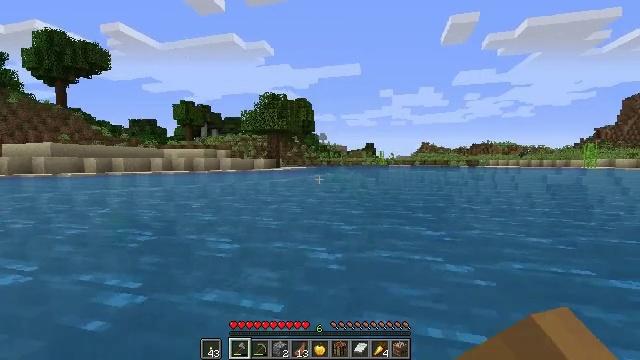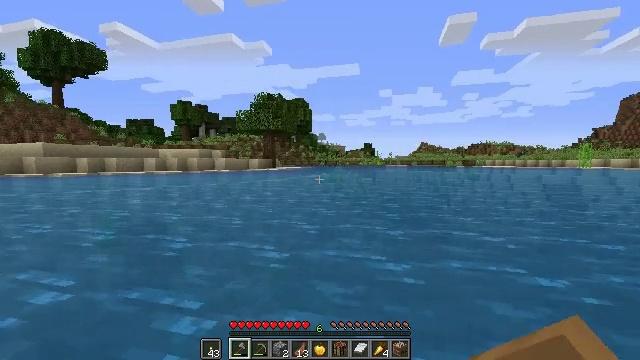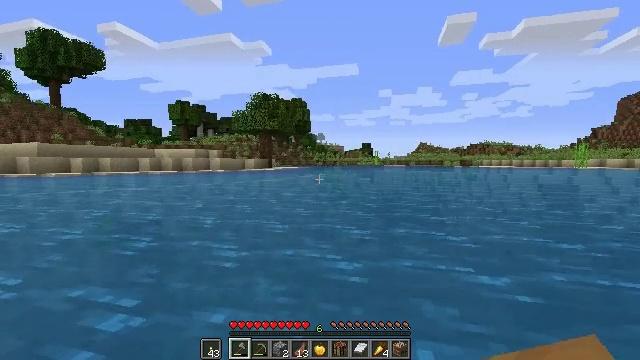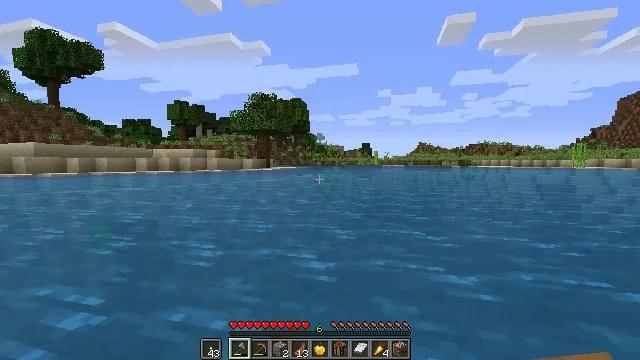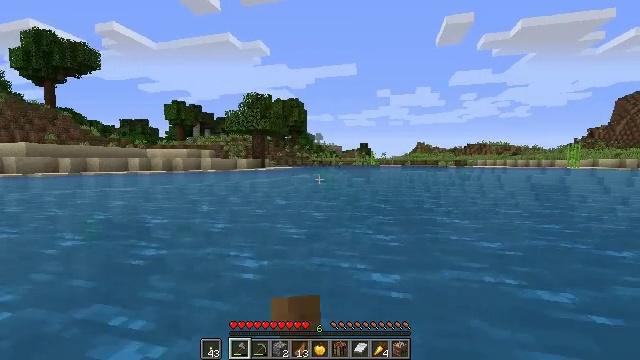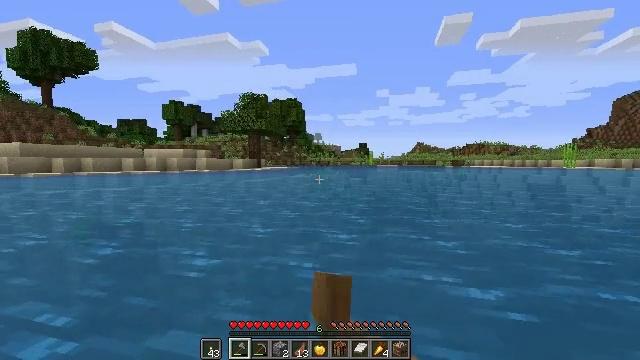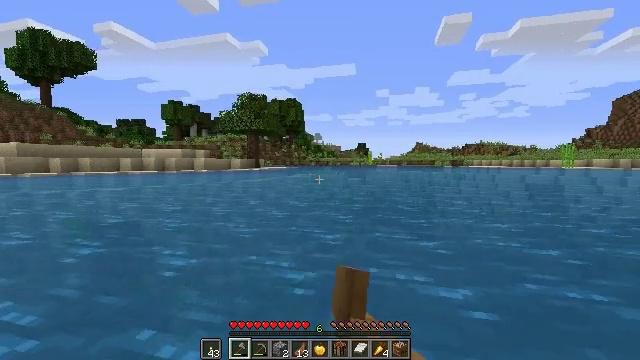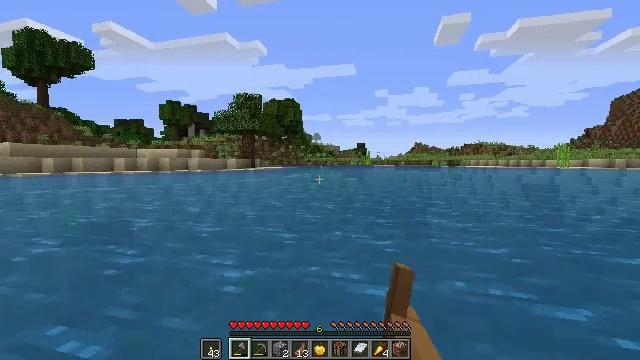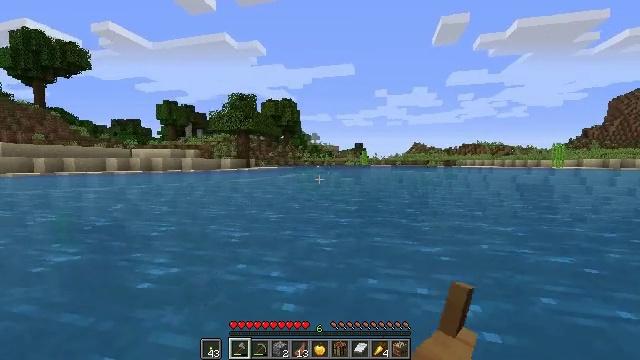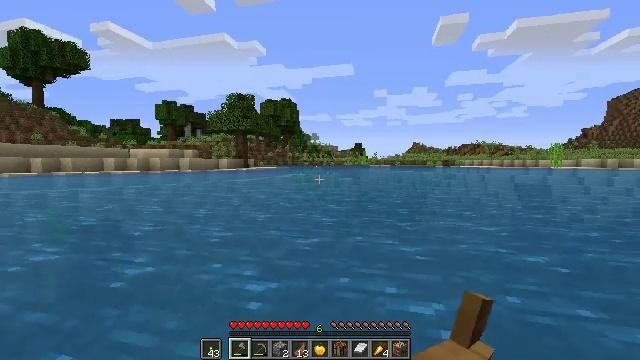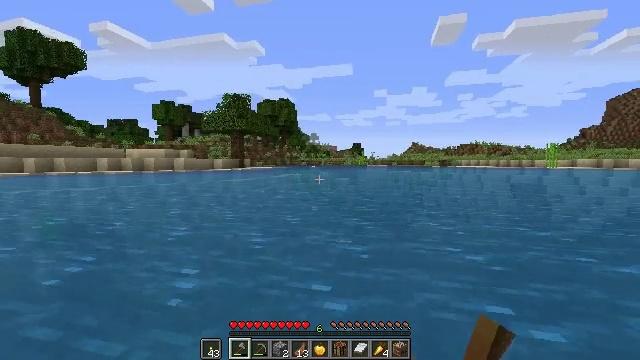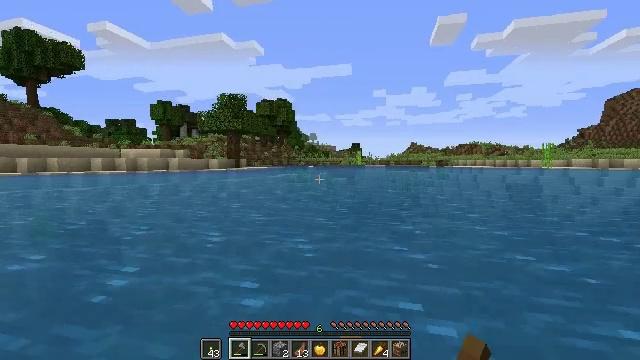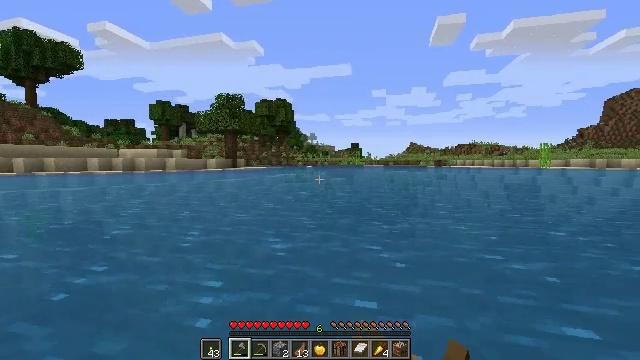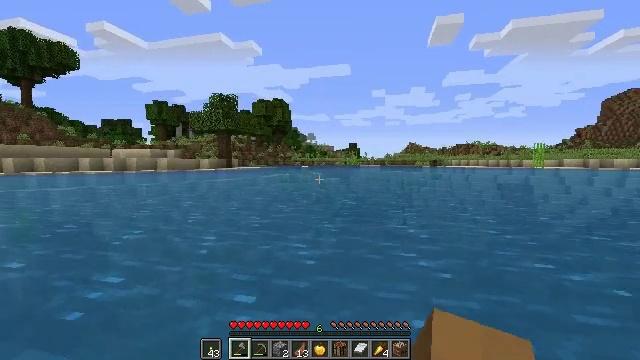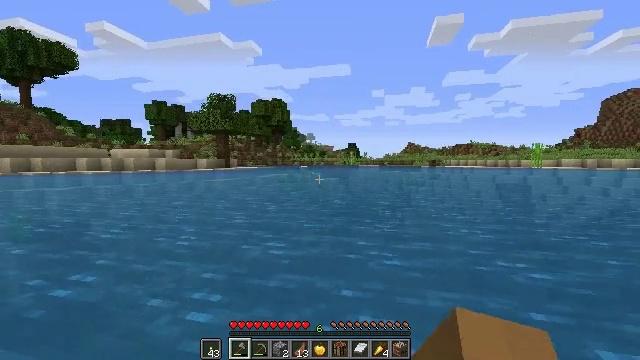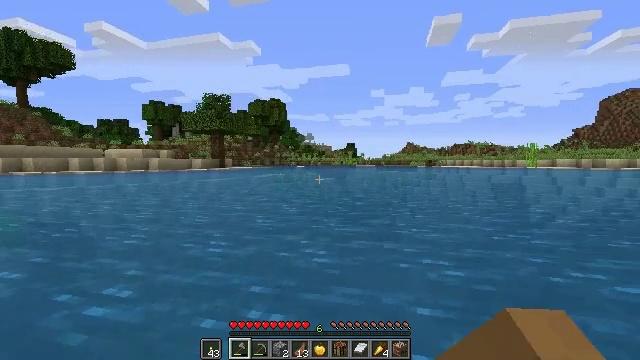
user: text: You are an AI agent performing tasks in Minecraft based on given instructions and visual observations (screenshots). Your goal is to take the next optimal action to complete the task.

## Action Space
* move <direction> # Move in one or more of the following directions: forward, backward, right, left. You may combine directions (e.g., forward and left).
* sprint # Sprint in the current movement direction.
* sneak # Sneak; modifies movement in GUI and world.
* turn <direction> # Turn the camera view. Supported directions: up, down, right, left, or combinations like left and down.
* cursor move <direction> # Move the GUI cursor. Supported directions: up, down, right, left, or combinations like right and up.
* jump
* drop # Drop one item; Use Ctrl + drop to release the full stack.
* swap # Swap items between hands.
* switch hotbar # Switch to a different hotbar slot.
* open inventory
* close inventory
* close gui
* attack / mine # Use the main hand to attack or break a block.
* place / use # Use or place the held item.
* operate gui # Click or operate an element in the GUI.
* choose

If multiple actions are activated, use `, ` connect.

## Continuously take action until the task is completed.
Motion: motion action
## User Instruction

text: Pick up the dandelion.
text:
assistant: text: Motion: move forward
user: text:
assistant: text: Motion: move forward
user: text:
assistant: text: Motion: move forward
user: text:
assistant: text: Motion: move forward
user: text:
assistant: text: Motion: move forward
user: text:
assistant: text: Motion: move forward
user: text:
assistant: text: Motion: move forward
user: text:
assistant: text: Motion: move forward
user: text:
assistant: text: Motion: move forward
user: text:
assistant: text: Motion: move forward
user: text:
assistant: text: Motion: move forward
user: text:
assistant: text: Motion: move forward
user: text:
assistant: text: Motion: move forward
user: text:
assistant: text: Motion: move forward
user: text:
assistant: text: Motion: move forward
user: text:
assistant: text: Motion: move forward
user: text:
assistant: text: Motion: move forward, turn right and up
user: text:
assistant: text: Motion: move forward, turn right and up
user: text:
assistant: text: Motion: move forward, turn right and up
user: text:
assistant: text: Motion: move forward, turn right
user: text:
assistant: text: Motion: move forward
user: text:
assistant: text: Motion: move forward
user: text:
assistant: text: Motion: move forward
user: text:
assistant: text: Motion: move forward
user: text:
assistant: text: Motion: move forward
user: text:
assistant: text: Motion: move forward
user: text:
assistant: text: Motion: move forward
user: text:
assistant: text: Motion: move forward
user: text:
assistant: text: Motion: move forward, turn right
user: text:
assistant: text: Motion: move forward, turn right